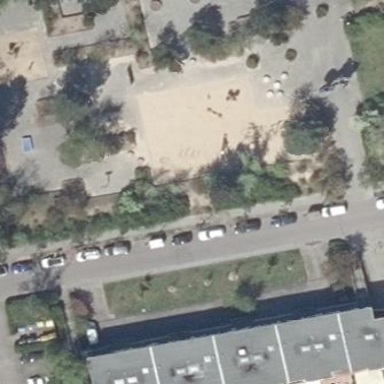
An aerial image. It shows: Playground area for leisure land.